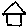
Label: house